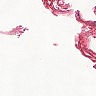
Metastatic tissue present: no